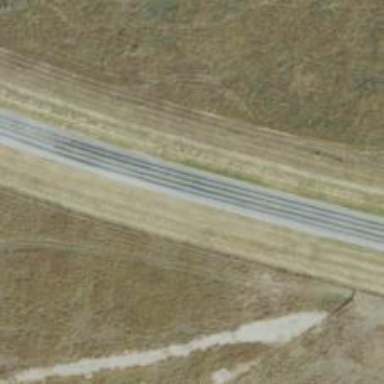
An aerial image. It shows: Primary highway.